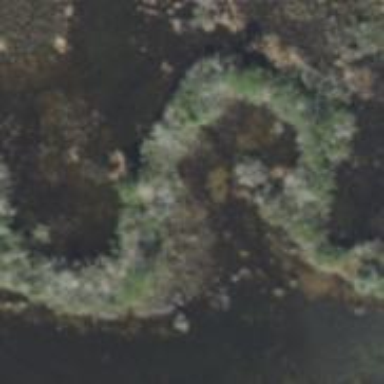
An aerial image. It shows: Swamp in wetland area.